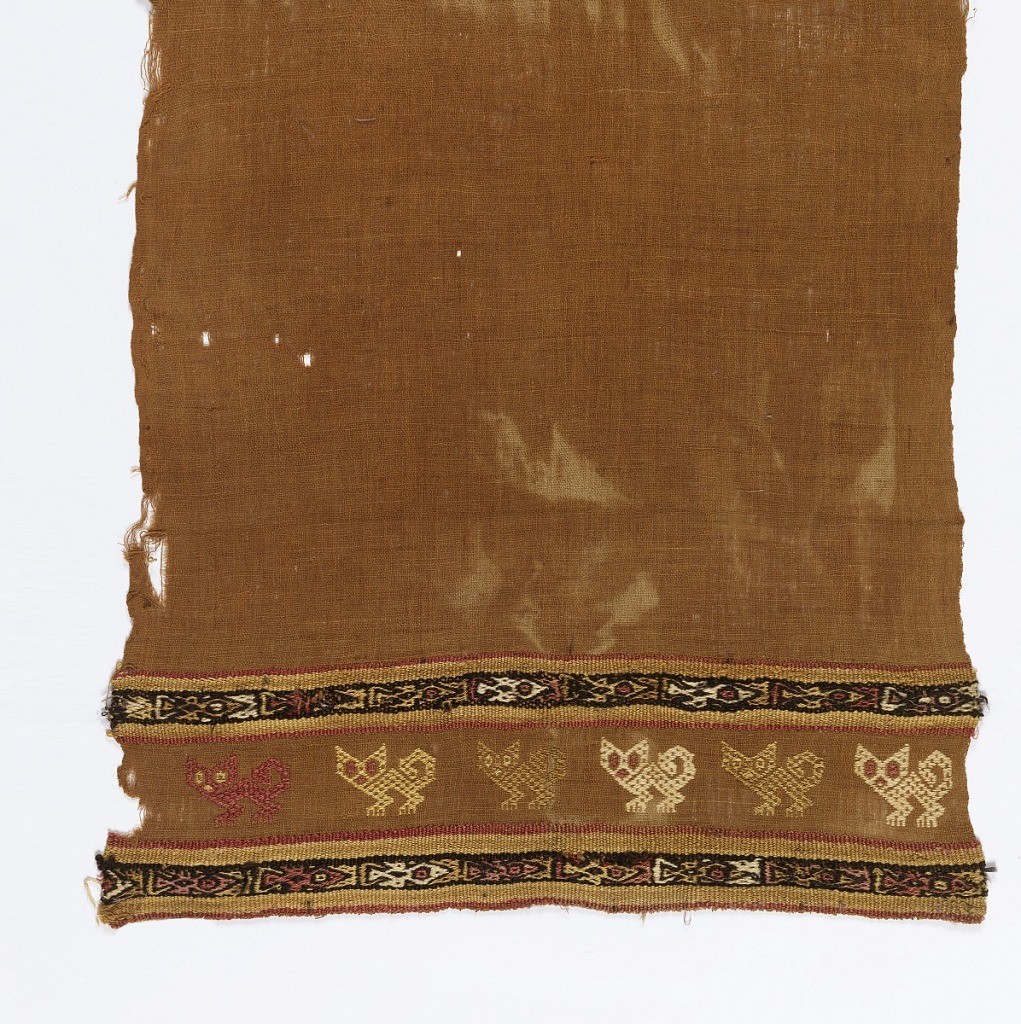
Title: Panel
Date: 900–1450
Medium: cotton, wool Technique: weft-faced plain weave with grouped warps, supplementary and complementary weft patterning
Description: Vertical strip of brown cotton cloth brocaded with pumas in tan, white and red cotton; crossed at intervals with narrow horizontal bands with bird repeats and stripes in red, white, and dark brown. Same warps grouped by 3s used for these bands. Selvages on vertical sides. Some areas of plain weave.